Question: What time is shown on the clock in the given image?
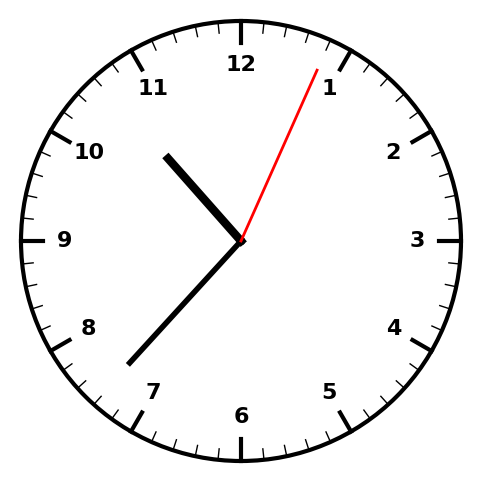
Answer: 10:37:04